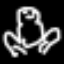
Label: frog